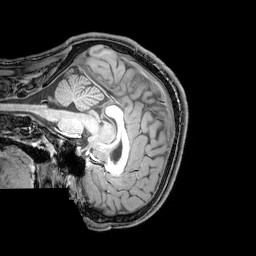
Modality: T1w
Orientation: sagittal
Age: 21
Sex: male
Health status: healthy
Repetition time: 0.081 s
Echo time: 0.037 s